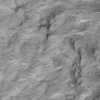
Label: not_dusty